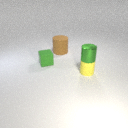
small green metal cylinder above small yellow rubber cylinder